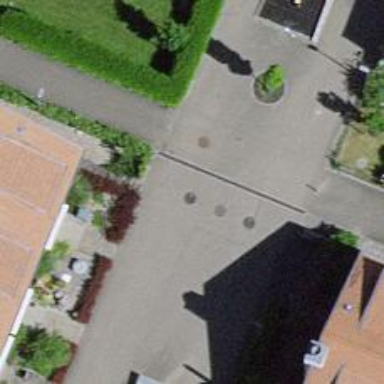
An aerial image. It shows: Living street.